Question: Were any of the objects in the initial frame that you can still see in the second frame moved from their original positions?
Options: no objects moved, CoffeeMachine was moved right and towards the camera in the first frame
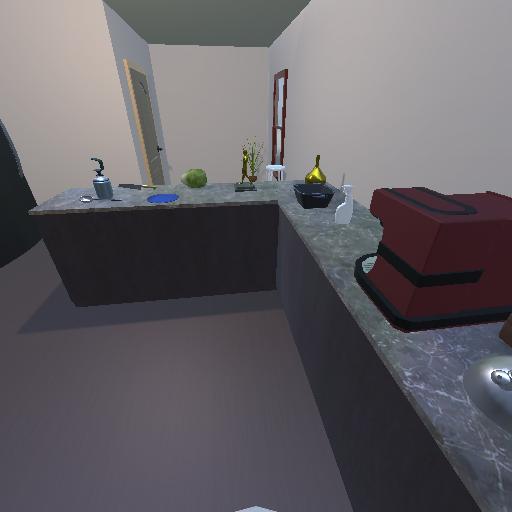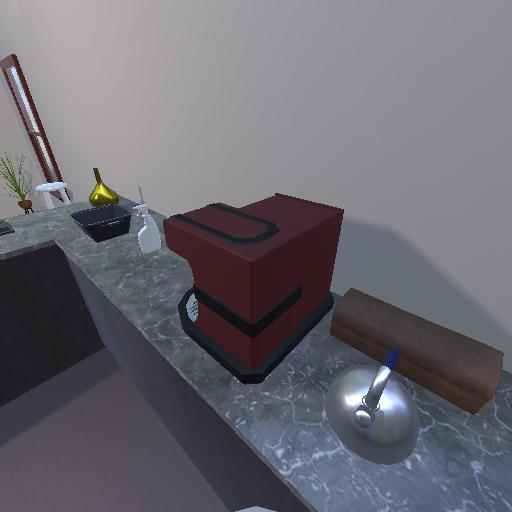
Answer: no objects moved